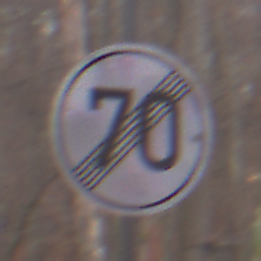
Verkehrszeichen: EndeGeschwindigkeit70
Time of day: Midday
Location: Outdoor (Nature)
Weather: Overcast
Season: Autumn
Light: Natural